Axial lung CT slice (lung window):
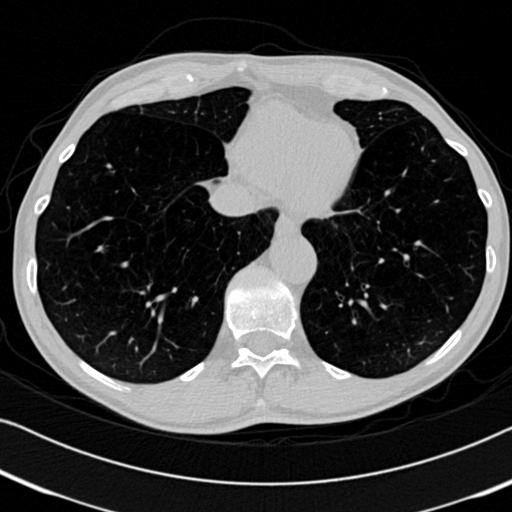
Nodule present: no